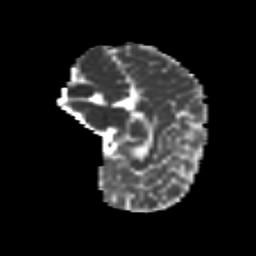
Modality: MD
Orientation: sagittal
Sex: female
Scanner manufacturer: siemens
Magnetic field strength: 3 T
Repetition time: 5 s
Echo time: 0.071 s